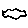
Label: cloud